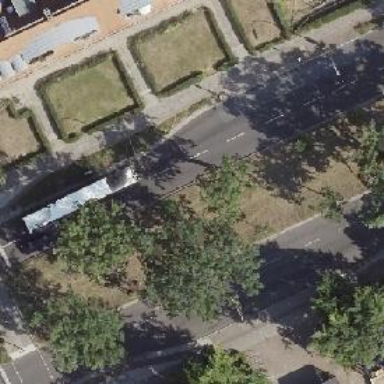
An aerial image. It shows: Public transport stop position.